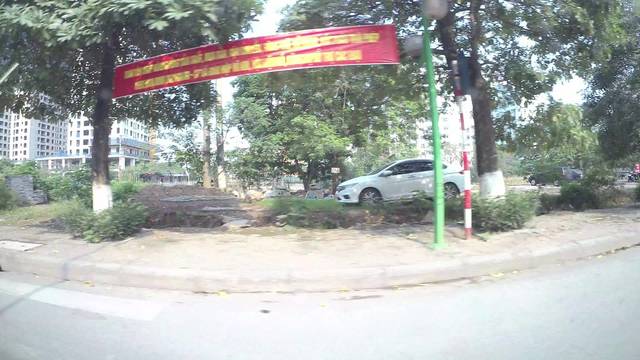
Region: Vietnam
Coordinates: 20.972, 105.825